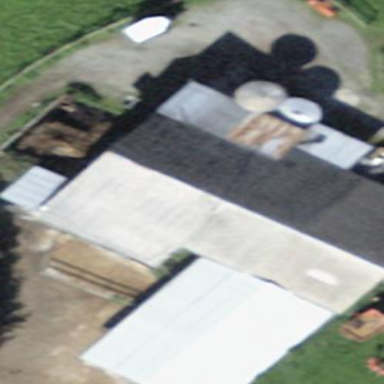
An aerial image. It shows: Rural barn.